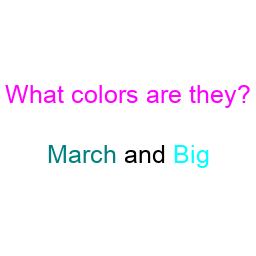
Color: teal, cyan
Background color: white
Question text color: magenta